Question: I am trying to figure out a way to export selected slides to a new slide presentation. After holding ctrl and selecting multiple slides in the film strip (in the <URL> how would I export only those selected slides to a new deck presentation?
I found an older question on stack answered by User Tanaike (<URL> that exports the the active slide in view and converts it to PDF, but no matter what I did to edit the script it would only copy over a single slide or return an error when I ran an edited script. I was not able to edit the code so that it would export all the selected slides.
Thank you in advance for your help.
Copying the part of Tanaike's code I was using as reference.
'''
function myFunction() {
// 1. Retrieve the active slide.
const s = SlidesApp.getActivePresentation();
const activeSlide = s.getSelection().getCurrentPage().asSlide();
// 2. Create a temporal Google Slides.
const temporalSlides = SlidesApp.create("temporalSlides");
// 3. Copy the active slide to the temporal Google Slides.
temporalSlides.insertSlide(0, activeSlide);
// 4. Delete the initial slide in the temporal Google Slides.
temporalSlides.getSlides()[1].remove();
temporalSlides.saveAndClose();
}
'''

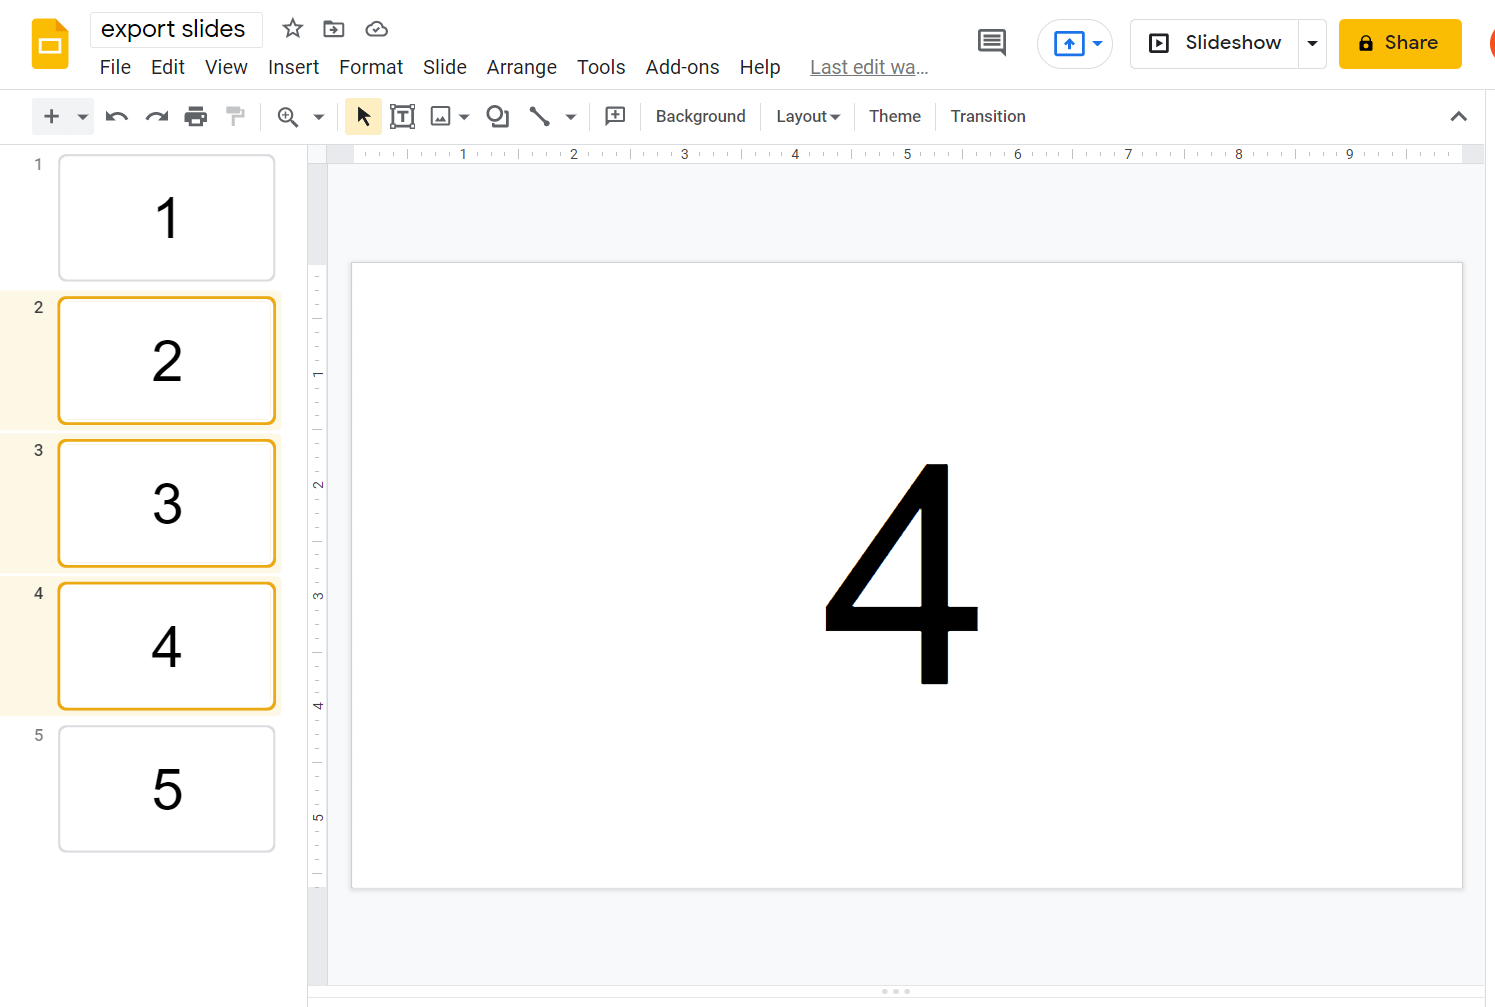
Answer: I believe your goal is as follows.
- -
In your situation, how about the following sample script?
### Sample script:
In this case, at first, please select the slides from the active Google Slides. And, please run this script. By this, the selected slides are copied to the new Google Slides. The new Google Slides is created to the root folder.
'''
function myFunction() {
// 1. Retrieve the selected slides.
const s = SlidesApp.getActivePresentation();
const pageRange = s.getSelection().getPageRange();
if (!pageRange) return;
const slides = pageRange.getPages();
// 2. Create a new Google Slides.
const newSlides = SlidesApp.create("newSlides");
// 3. Copy the selected slides to the new Google Slides.
slides.reverse().forEach(s => newSlides.insertSlide(0, s.asSlide(), SlidesApp.SlideLinkingMode.LINKED));
// 4. Delete the initial slide in the new Google Slides.
newSlides.getSlides()[slides.length].remove();
}
'''
- When you selected no slides, this script is not run. Please be careful this.- If you want to copy the selected slides to the existing Google Slides, please modify 'const newSlides = SlidesApp.create("newSlides");' to 'const newSlides = SlidesApp.openById("###GoogleSlidesID###");'.- When you want to link the copied slides to the original one, please use 'slides.reverse().forEach(s => newSlides.insertSlide(0, s.asSlide(), SlidesApp.SlideLinkingMode.LINKED));'.
### References:
- <URL>